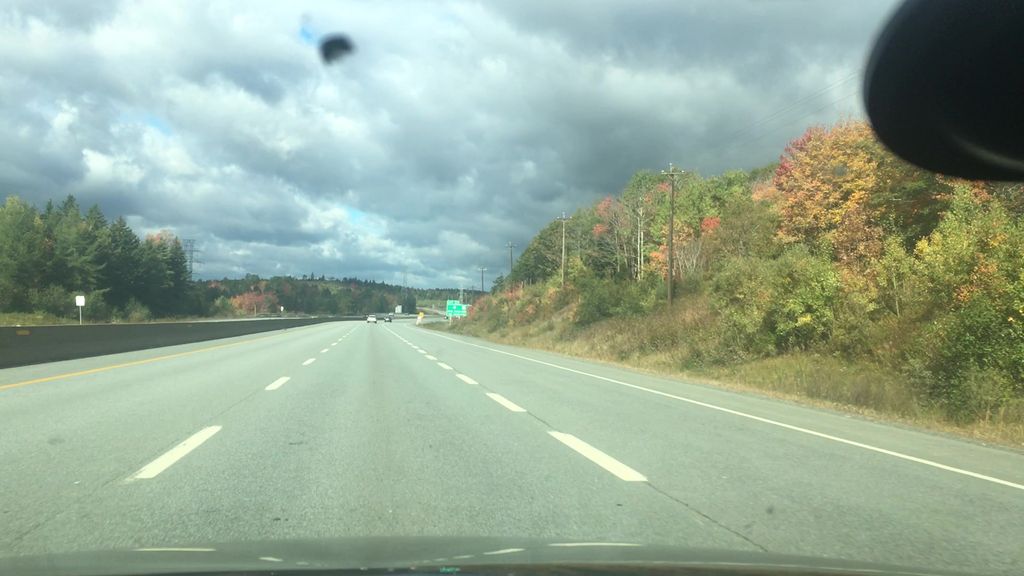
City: halifax